Interaction volume radius: 5 \u00c5
Interaction volume height: 20 \u00c5
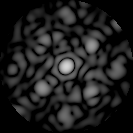
Disorder parameter: 0.5556